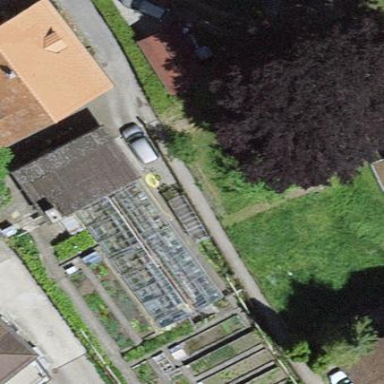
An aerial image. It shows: Greenhouse.